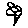
Label: flower